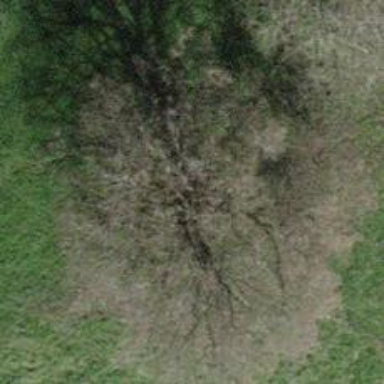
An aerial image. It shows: Broadleaved tree with lush leaves.